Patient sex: M
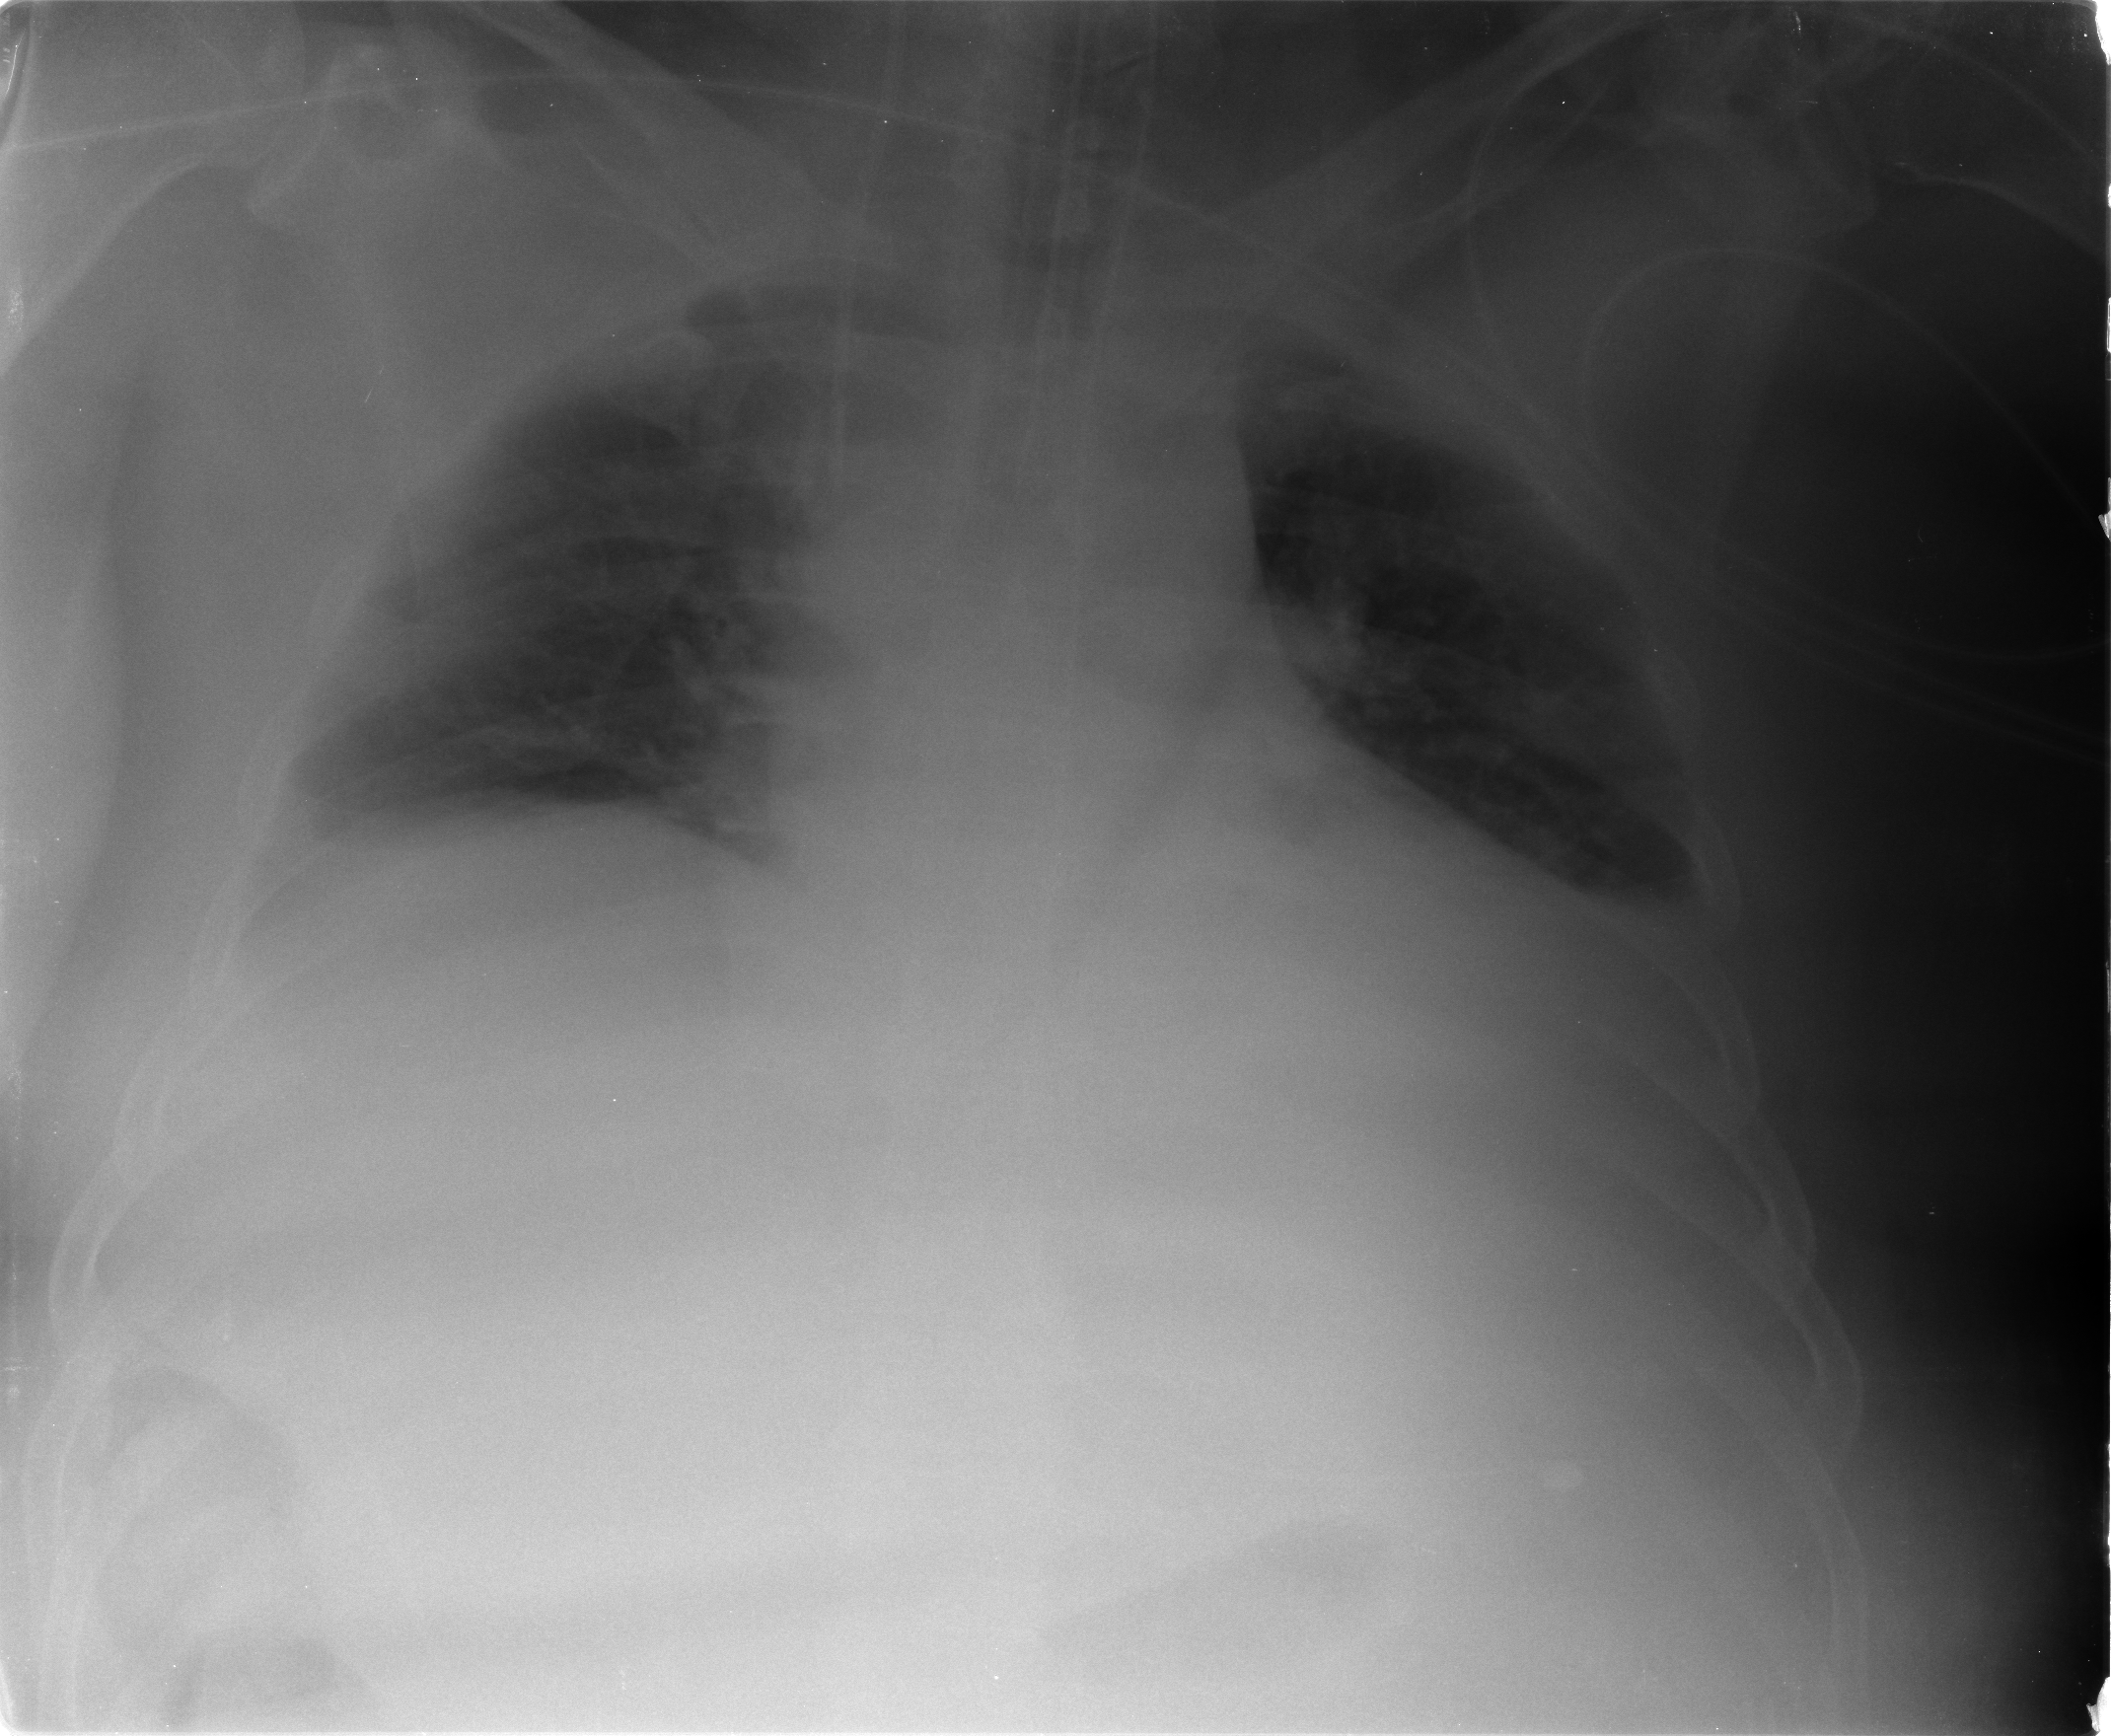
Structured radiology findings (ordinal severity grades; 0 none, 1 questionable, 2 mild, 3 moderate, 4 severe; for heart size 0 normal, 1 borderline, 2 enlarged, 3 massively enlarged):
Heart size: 2
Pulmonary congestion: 2
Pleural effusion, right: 2
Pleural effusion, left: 2
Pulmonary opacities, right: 0
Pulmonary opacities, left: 0
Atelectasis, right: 2
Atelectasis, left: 2